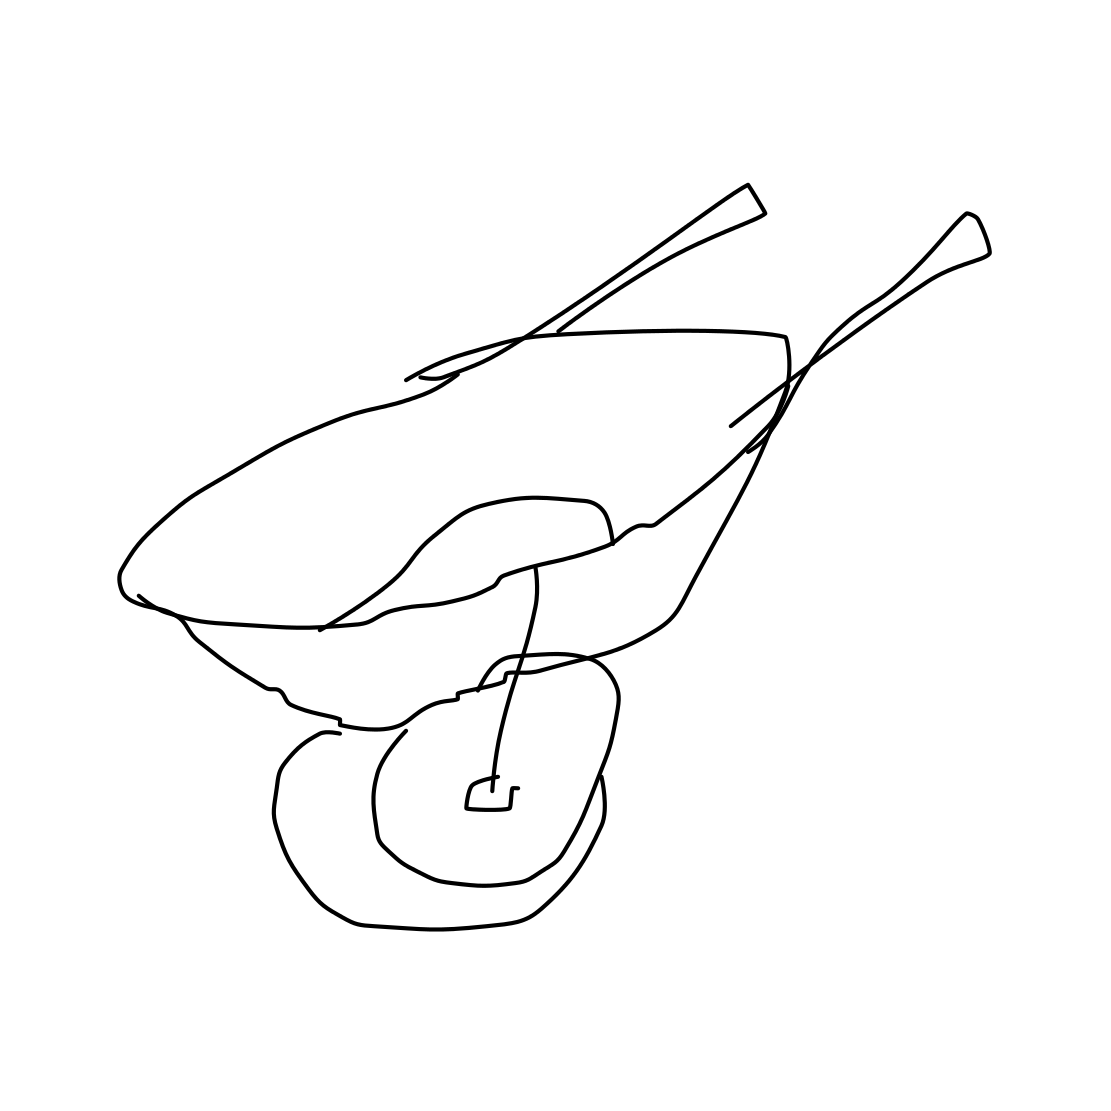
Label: wheelbarrow